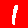
Digit: 1